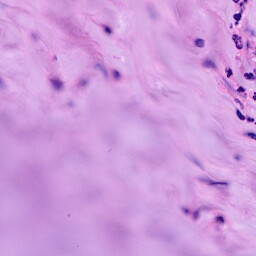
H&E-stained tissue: Breast